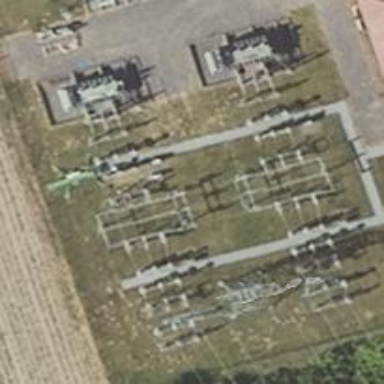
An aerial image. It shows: Power line with three cables.